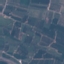
Label: PermanentCrop